Aerial crown-view tile of a tropical tree (Barro Colorado Island, Panama), acquired 20250715:
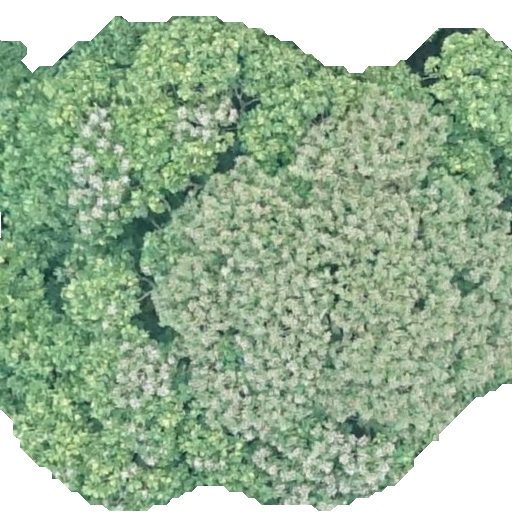
Species: Dipteryx oleifera
GBIF accepted scientific name: Dipteryx oleifera
Crown area: 364.239 m²